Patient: sex F, age 74
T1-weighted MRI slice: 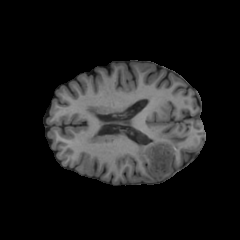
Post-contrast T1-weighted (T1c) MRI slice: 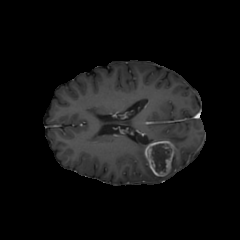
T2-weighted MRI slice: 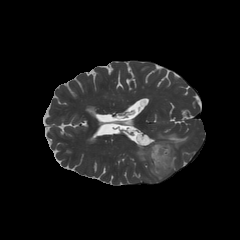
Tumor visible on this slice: yes
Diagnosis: Glioblastoma, IDH-wildtype
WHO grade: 4